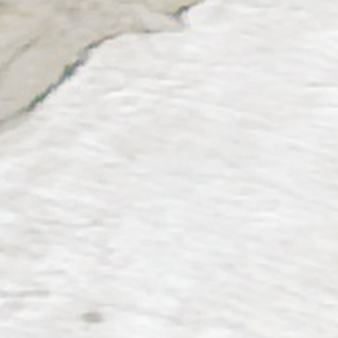
Label: other